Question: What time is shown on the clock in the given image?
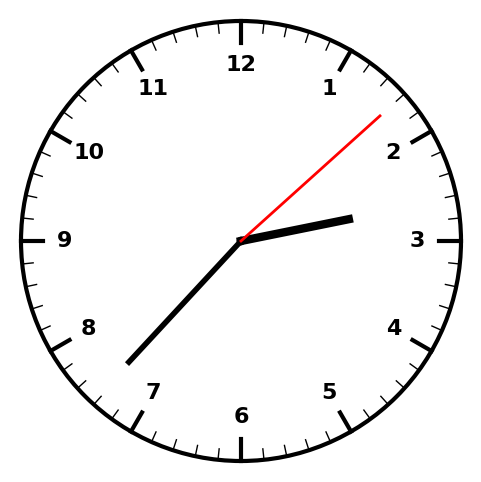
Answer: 02:37:08